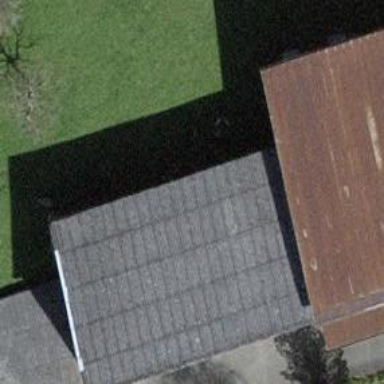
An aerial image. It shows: Flat-roofed building.